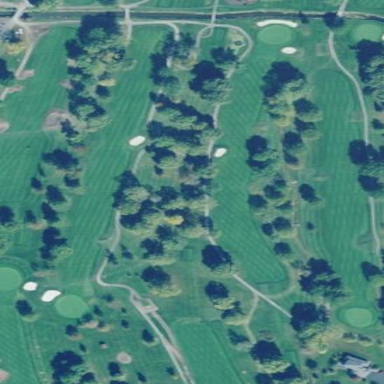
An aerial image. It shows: Golf course.